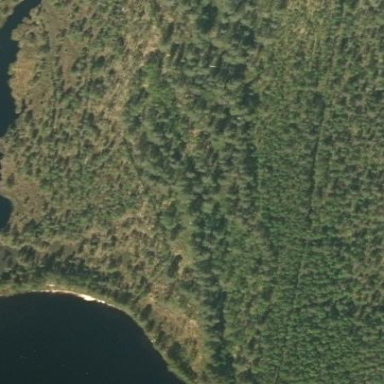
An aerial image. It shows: Woodland with needle-leaved trees.